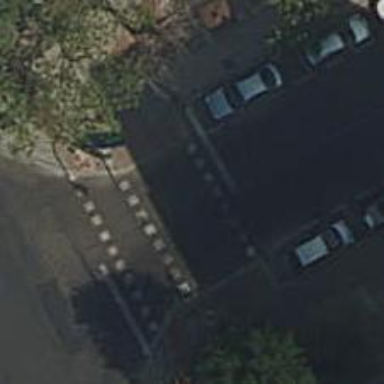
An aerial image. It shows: Zebra crossing with traffic signals. The crossing is marked by traffic lights.